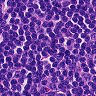
Metastatic tissue present: no